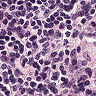
Metastatic tissue present: no